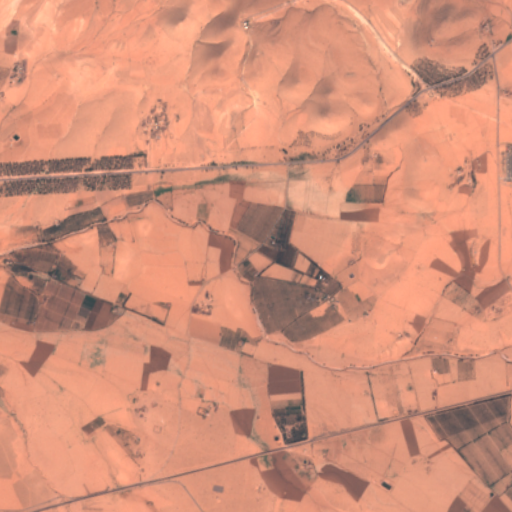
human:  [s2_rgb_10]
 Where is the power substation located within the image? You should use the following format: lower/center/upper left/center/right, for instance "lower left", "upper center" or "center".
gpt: The power substation is located in the upper right of the image.
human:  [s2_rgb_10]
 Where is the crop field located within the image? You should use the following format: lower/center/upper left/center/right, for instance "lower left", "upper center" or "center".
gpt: There is no crop field in the image.